This grayscale texture is a bearing vibration snapshot reshaped row-by-row into a square image. Diagnose the bearing from this image, choosing from: normal, inner_race, outer_race, ball.
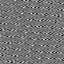
Answer: inner_race